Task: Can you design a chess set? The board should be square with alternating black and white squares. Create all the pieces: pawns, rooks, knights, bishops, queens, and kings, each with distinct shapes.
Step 1744:
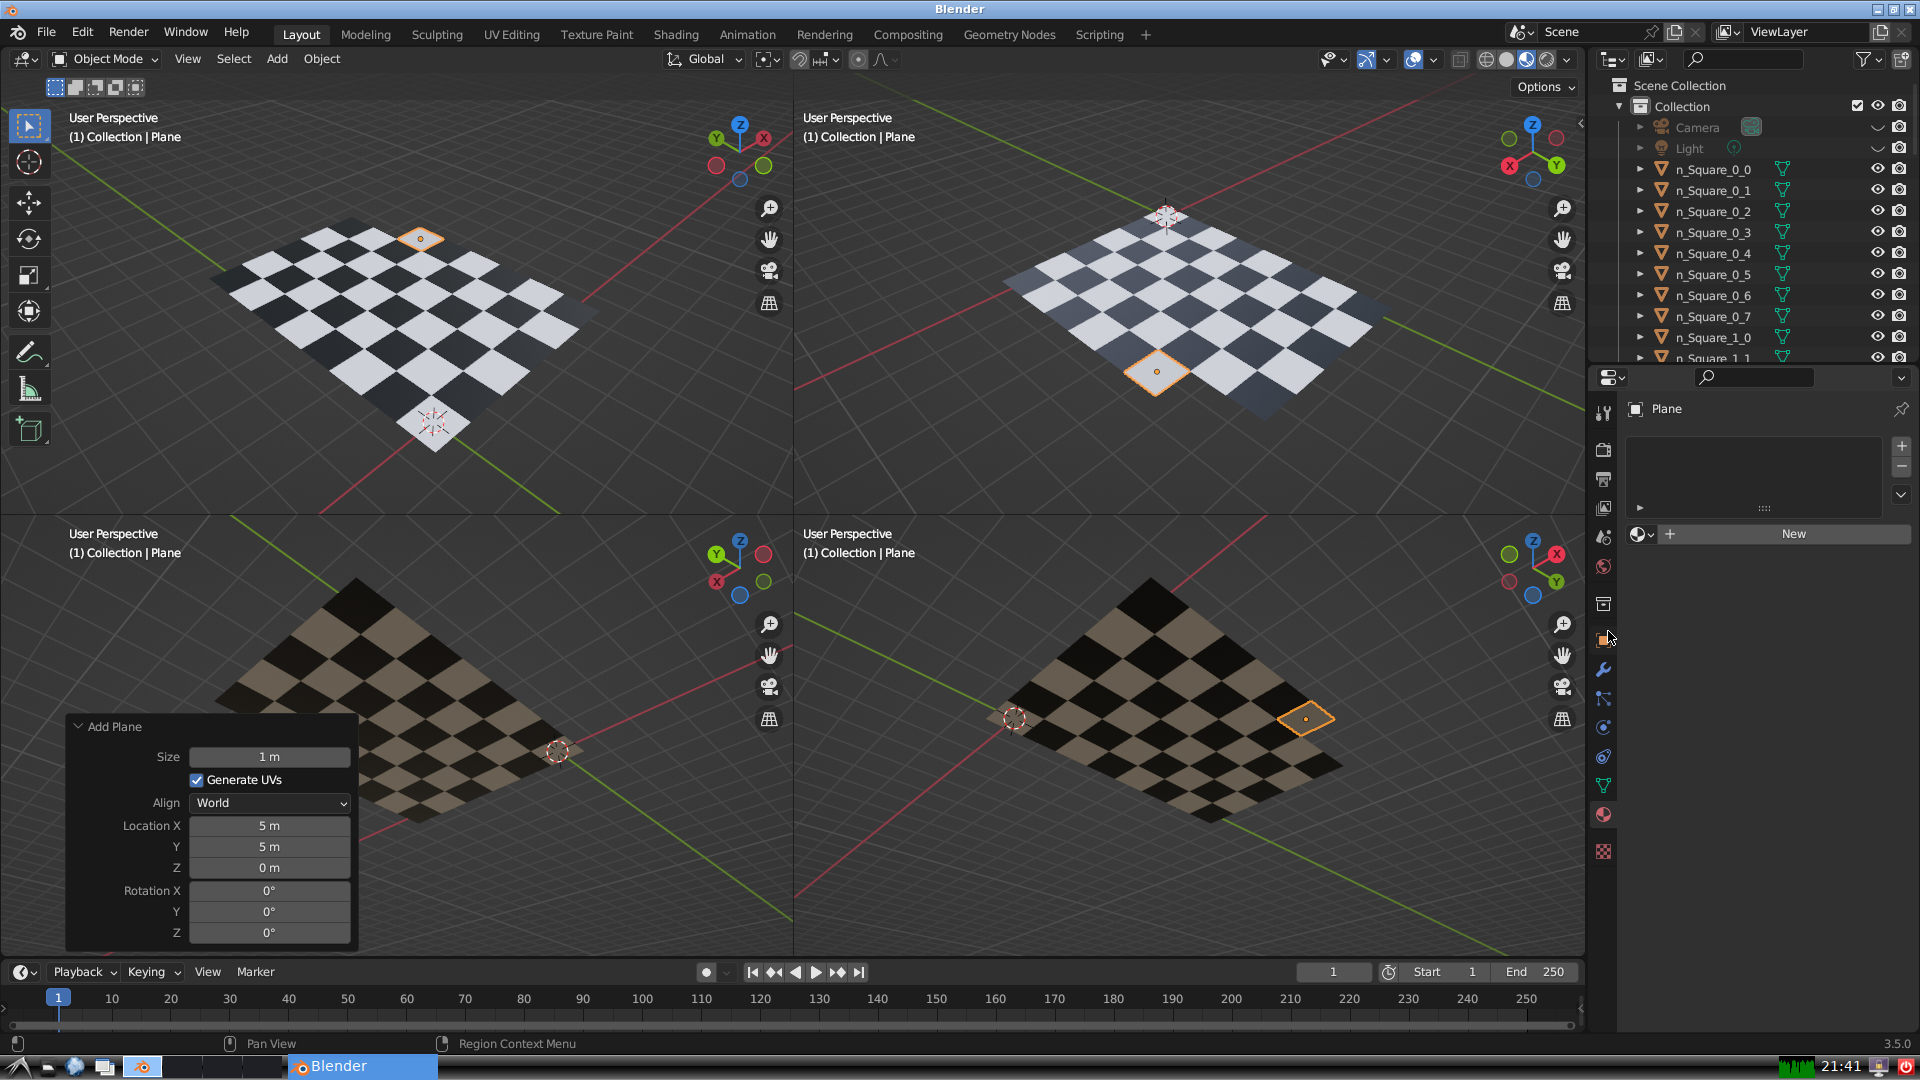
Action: click: no